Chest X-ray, AP view. Patient: 67 years old, sex F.
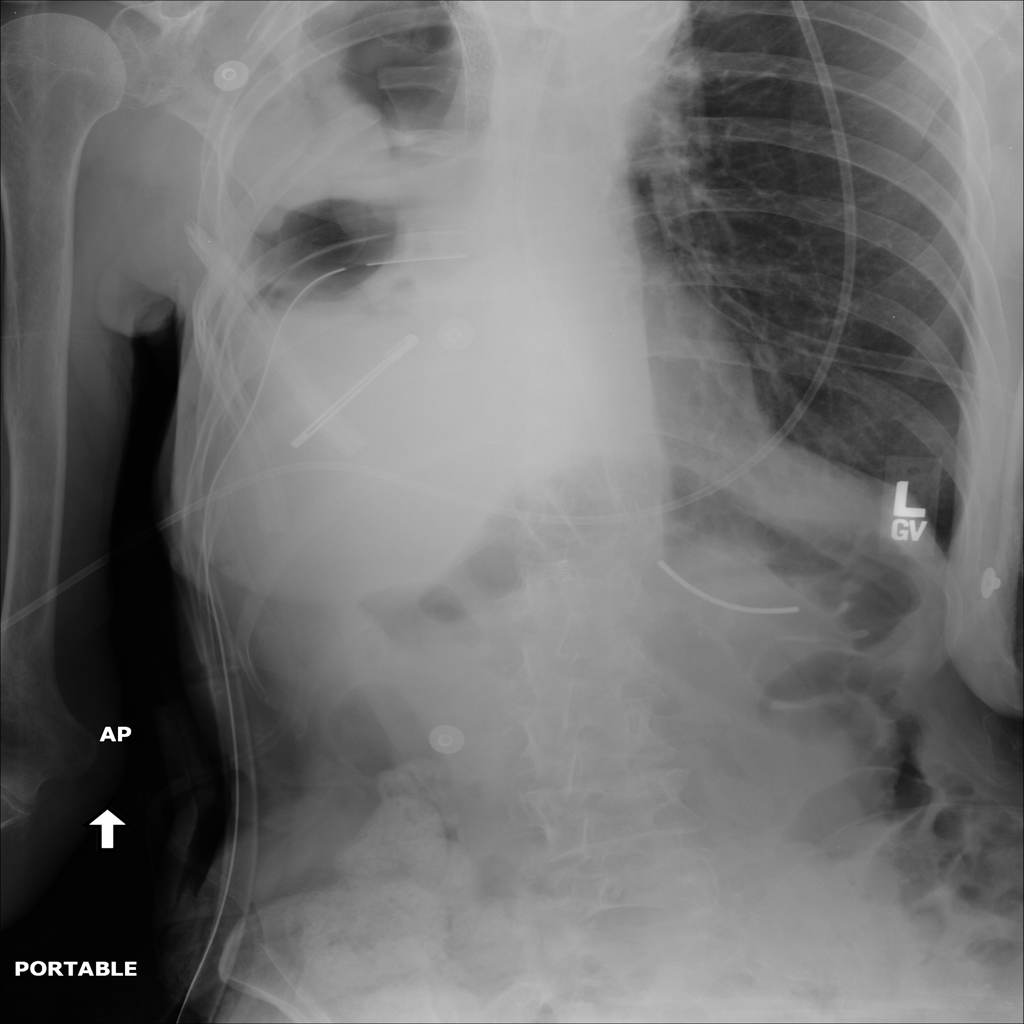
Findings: No Finding